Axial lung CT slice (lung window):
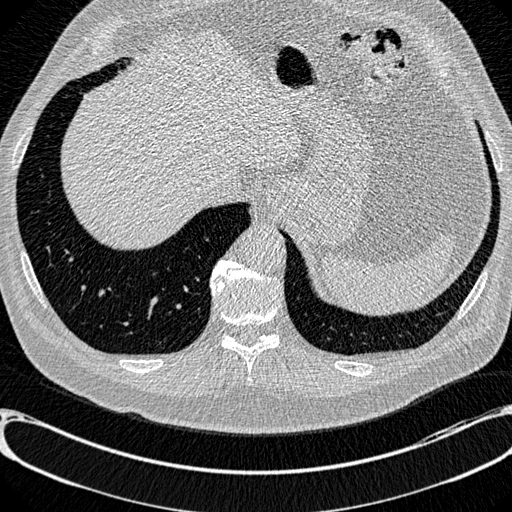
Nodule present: no